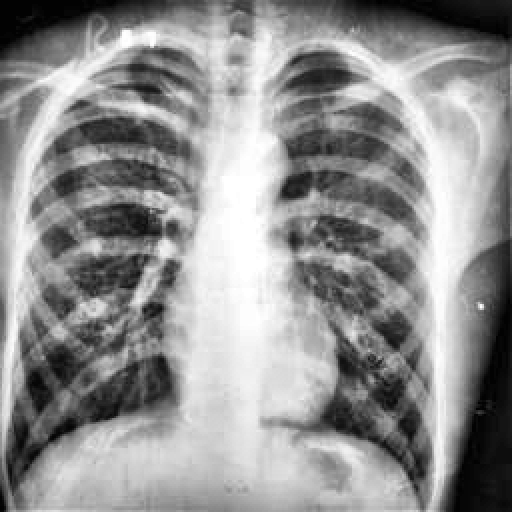
Finding: TUBERCULOSIS